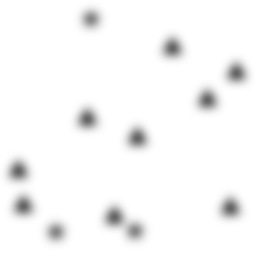
Squares: 0
Triangles: 9
Stars: 3
Total shapes: 12